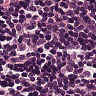
Metastatic tissue present: no